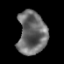
Tissue: prostate
Cell type: T cells
Senescence score: 0.3322
Nuclear area (px): 1217
Mean DAPI intensity: 107.269